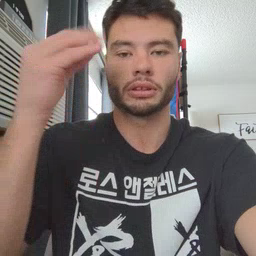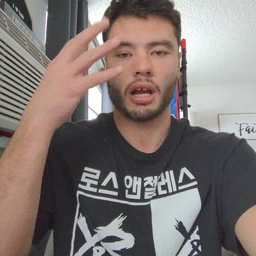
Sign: sun